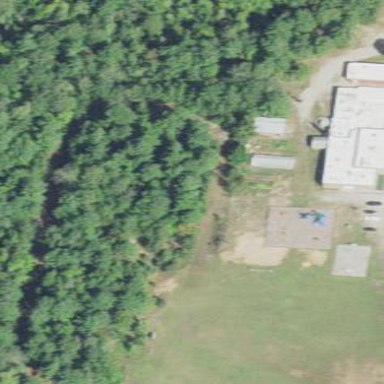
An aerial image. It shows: School.